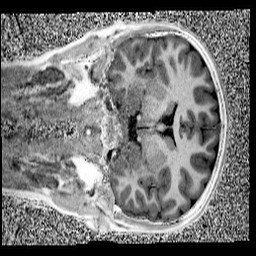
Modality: UNIT1
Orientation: coronal
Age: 12
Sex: male
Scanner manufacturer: siemens
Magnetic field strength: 3 T
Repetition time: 4 s
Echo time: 0.00299 s